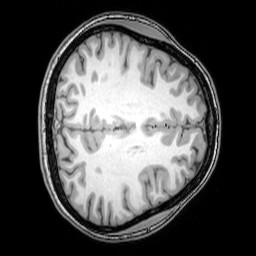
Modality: T1w
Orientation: axial
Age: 24
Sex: female
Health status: healthy
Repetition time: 0.081 s
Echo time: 0.037 s